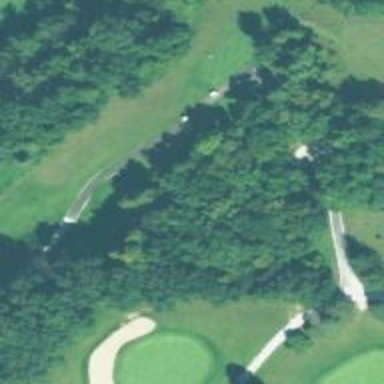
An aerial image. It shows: Pathway for golfing.